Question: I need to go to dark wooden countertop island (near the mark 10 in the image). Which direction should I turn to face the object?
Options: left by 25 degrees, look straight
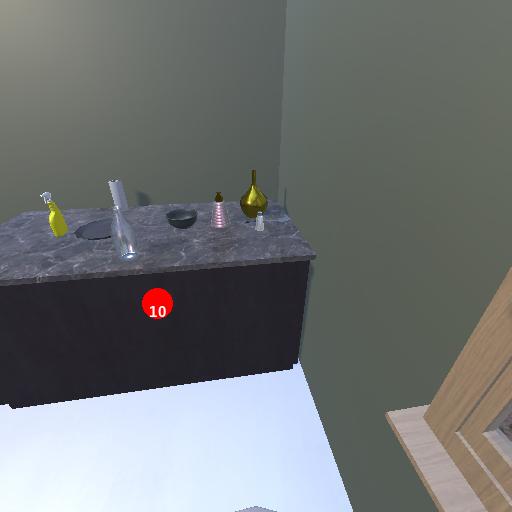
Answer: left by 25 degrees